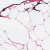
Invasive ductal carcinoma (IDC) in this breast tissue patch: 0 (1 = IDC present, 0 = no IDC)